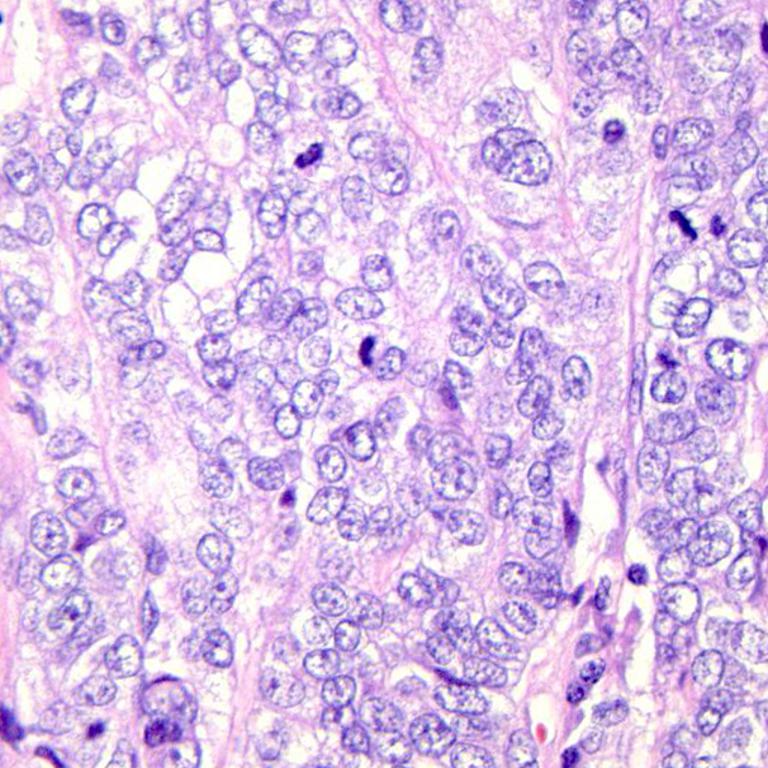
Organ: colon
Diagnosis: adenocarcinomas